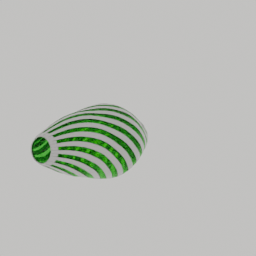
Label: decoration